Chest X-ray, PA view. Patient: 64 years old, sex F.
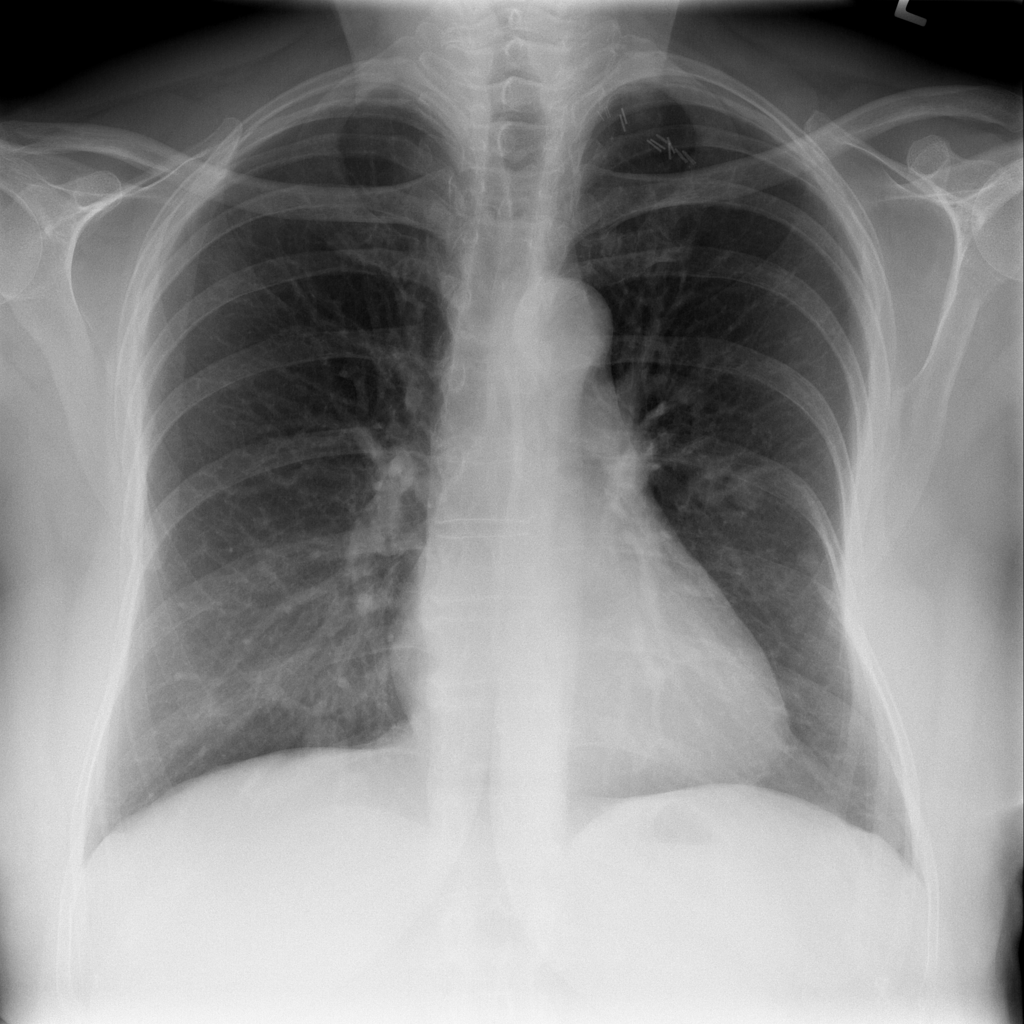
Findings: Nodule